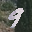
Label: 9